Question: I downloaded a color palette from dribbble. Specifically, the one from
<URL>
(click on the tear drop icon next to the color palette)
The file is a .aco file which when I open in Photoshop (Adobe Photoshop CS6, version 13.0.1 x64), Photoshop complains about unexpected end of file:

Is it possible to figure out what is wrong with the file or if there is something I need to do in Photoshop to be able to open these type of files?
Thanks.
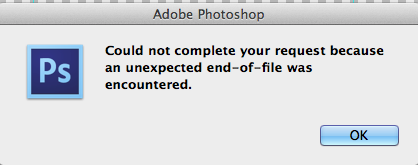
Answer: I was opening the file by double clicking on it and then Photoshop would be the application that would be default try to open it and then give me this error.
It appears what I needed to all along was go to the Swatches window in Photoshop, click on it's menu and the select Load Swatches:

Then browse to the .aco file and select it and it then loads fine :)